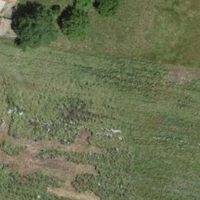
EUNIS habitat code: 52
Species observed at this site:
Prunus spinosa